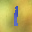
Label: 1